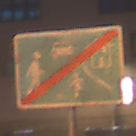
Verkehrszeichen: EndeVerkehrsberuhigterBereich
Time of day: Night
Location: Outdoor (Urban)
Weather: PartlyCloudy
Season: NotSpecified
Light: Artificial